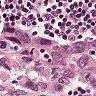
Metastatic tissue present: yes